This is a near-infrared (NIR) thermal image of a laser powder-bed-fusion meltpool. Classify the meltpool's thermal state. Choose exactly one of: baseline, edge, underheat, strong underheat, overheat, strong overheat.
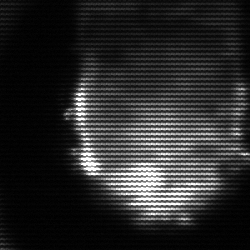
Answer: baseline